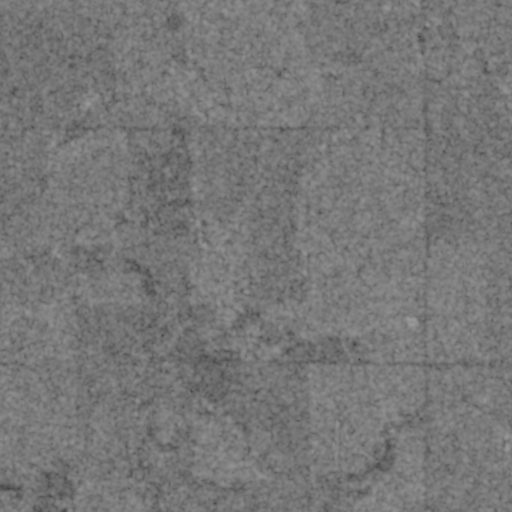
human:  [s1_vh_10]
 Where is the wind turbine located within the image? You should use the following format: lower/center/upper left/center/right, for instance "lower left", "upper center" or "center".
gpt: The wind turbine is located in the lower right of the image.
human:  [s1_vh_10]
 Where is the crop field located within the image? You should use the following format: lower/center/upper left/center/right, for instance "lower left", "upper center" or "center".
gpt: There is no crop field in the image.

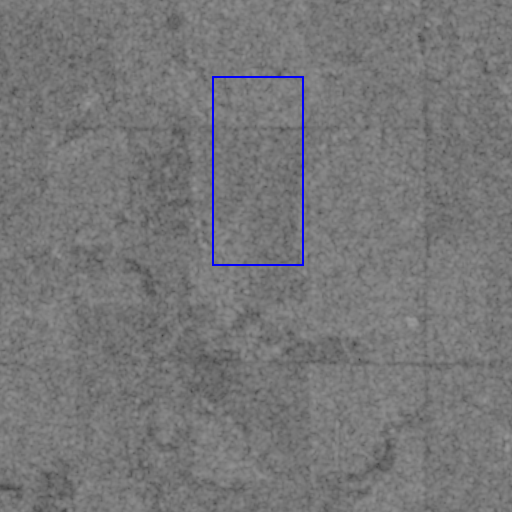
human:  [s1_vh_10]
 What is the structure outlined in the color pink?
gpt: There is no pink outline.
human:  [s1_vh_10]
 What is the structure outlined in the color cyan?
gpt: There is no structure outlined in cyan.